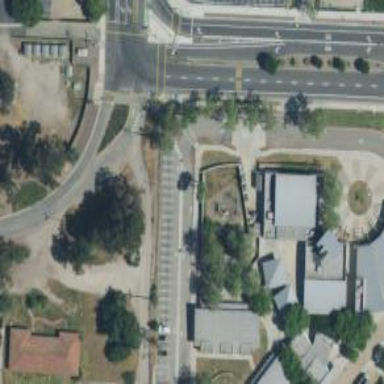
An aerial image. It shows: Pedestrian crossing with zebra markings on the footway.